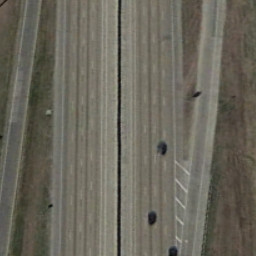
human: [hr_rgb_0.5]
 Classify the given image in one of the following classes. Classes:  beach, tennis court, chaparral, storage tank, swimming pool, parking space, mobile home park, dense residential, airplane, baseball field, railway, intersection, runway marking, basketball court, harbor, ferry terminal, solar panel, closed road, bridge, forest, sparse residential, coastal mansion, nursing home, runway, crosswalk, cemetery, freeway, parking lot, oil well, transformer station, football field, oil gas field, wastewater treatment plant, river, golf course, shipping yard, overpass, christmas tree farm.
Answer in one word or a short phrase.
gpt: freeway